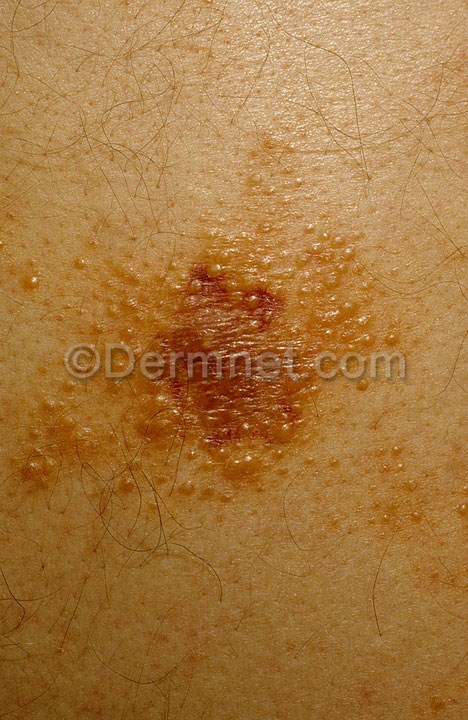
Disease: Systemic Disease